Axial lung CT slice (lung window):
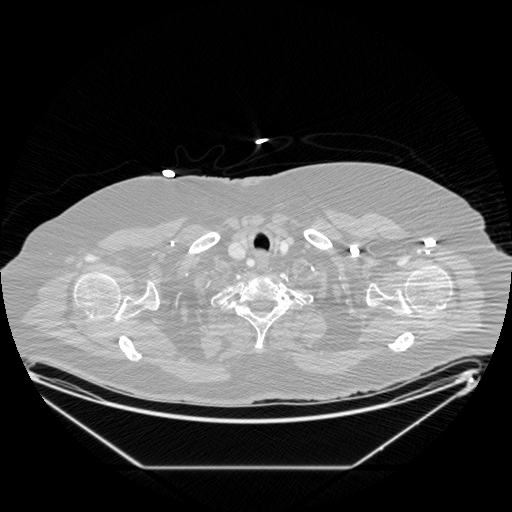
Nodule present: no